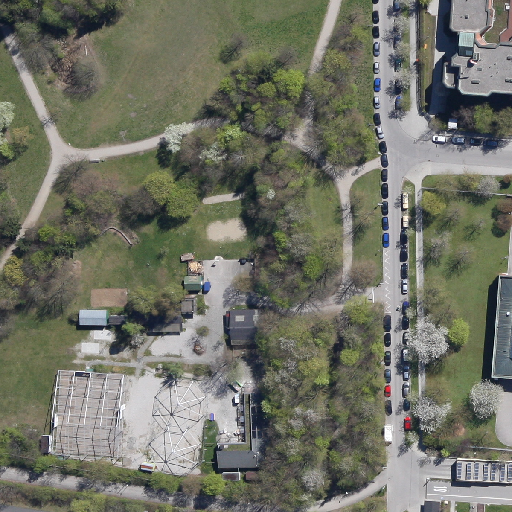
Referring expression: building along the road